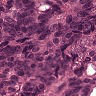
Metastatic tissue present: yes